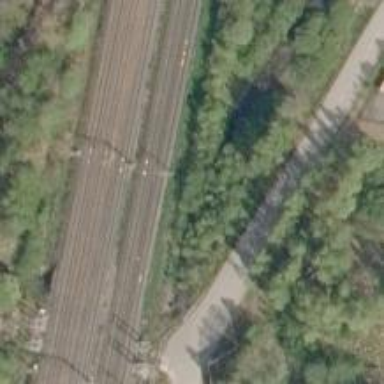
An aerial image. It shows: Overhead neutral section for railway electricity.